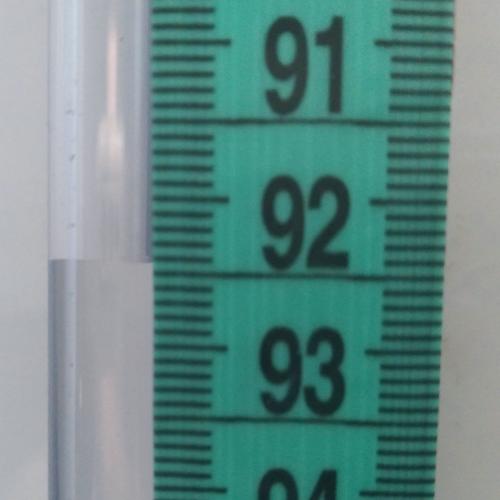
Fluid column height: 92.4 cm